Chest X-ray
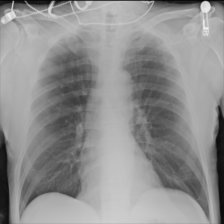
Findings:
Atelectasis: negative
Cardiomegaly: negative
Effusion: negative
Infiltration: negative
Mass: negative
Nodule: negative
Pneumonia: negative
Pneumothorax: negative
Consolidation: negative
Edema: negative
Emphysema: negative
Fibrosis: negative
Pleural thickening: negative
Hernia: negative